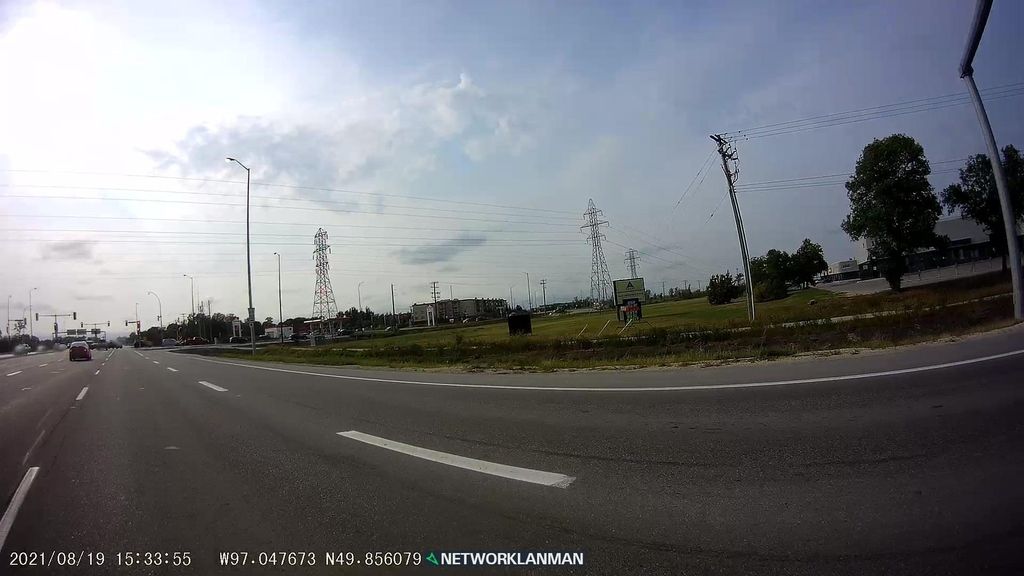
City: winnipeg